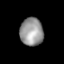
Tissue: lung
Cell type: Epithelial cells
Senescence score: 0.2379
Nuclear area (px): 638
Mean DAPI intensity: 150.357